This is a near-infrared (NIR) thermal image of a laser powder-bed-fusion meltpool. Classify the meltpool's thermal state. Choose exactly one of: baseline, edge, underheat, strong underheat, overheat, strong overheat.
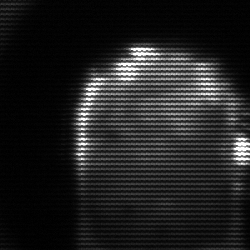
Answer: baseline